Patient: sex M, age 72
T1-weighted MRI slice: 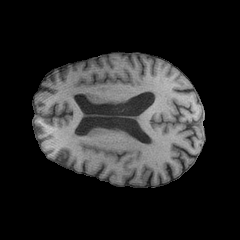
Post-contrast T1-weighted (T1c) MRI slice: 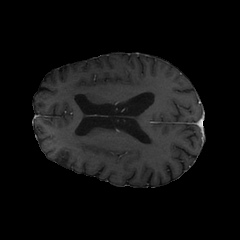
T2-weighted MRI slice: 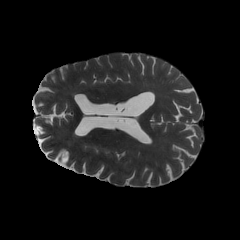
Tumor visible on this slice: no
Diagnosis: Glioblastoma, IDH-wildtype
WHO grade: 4